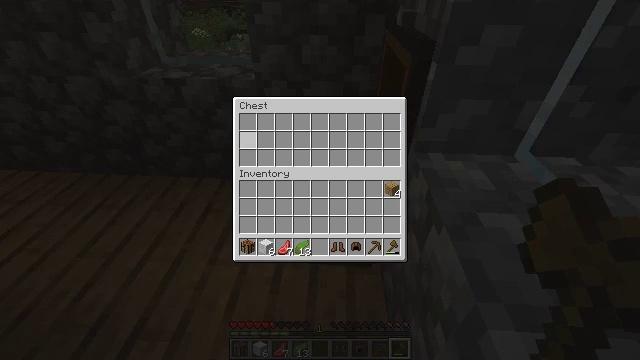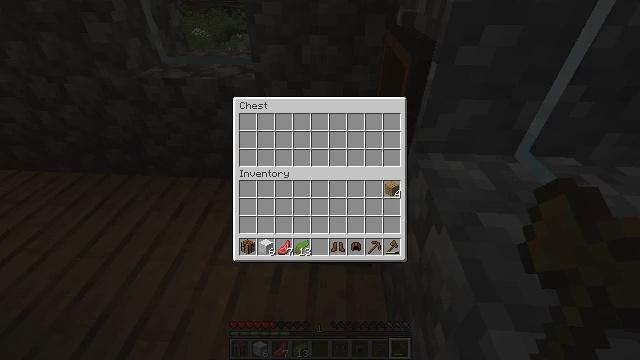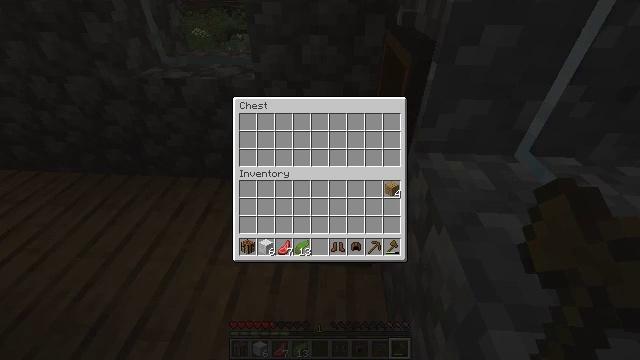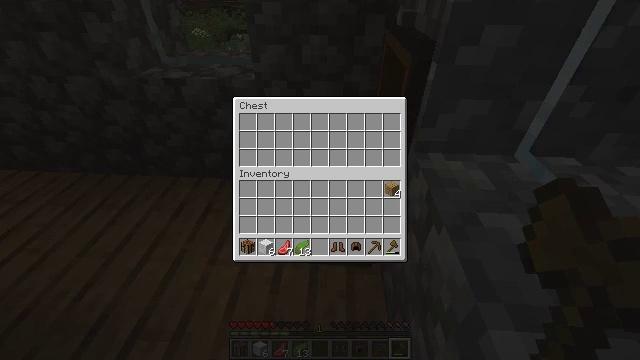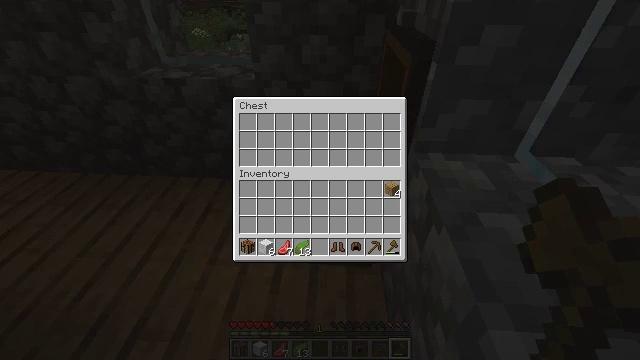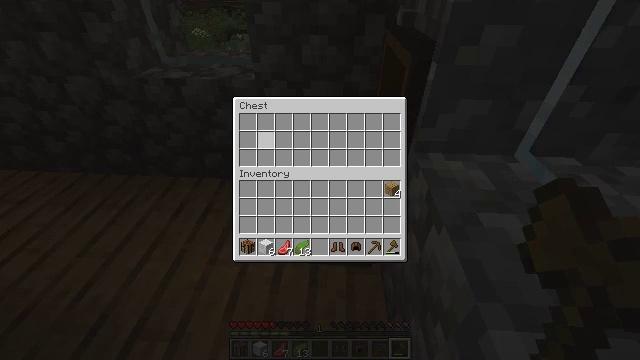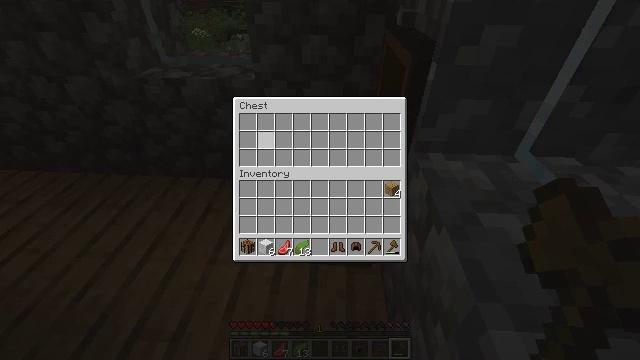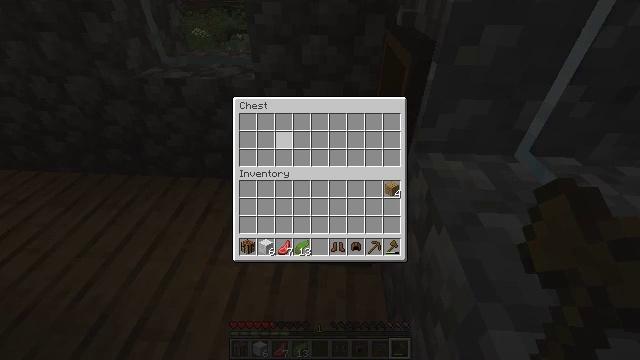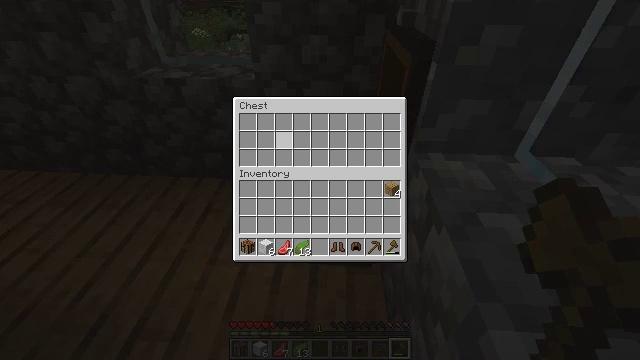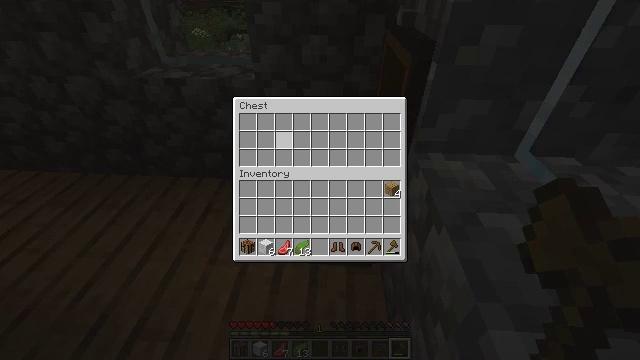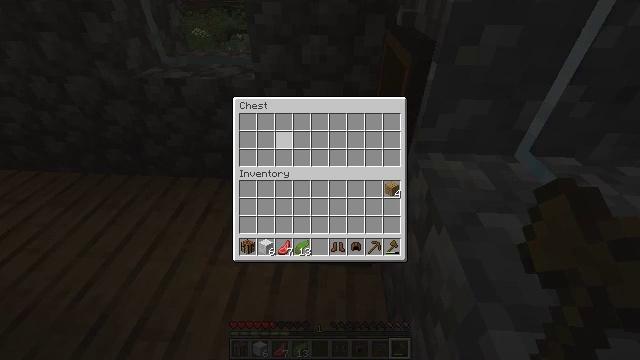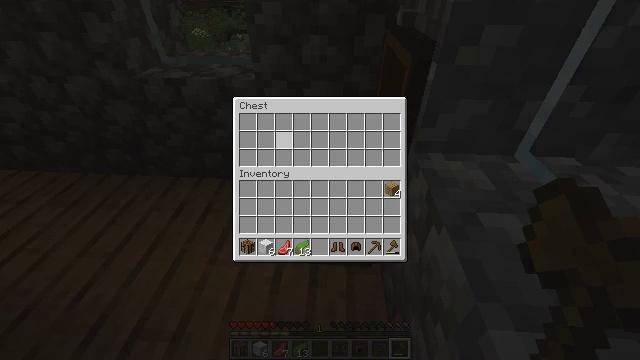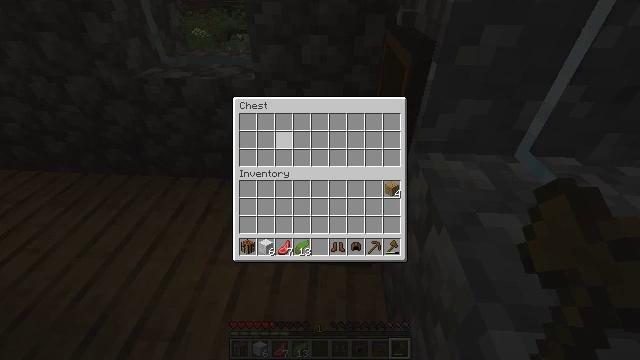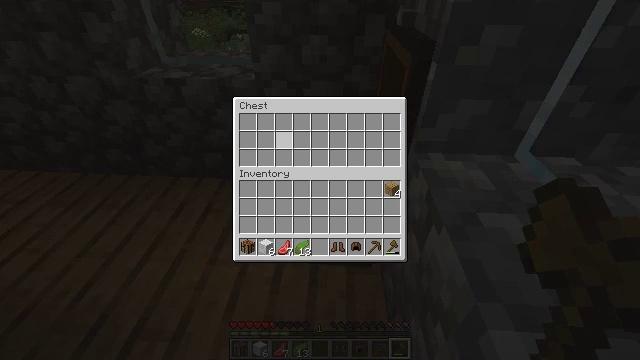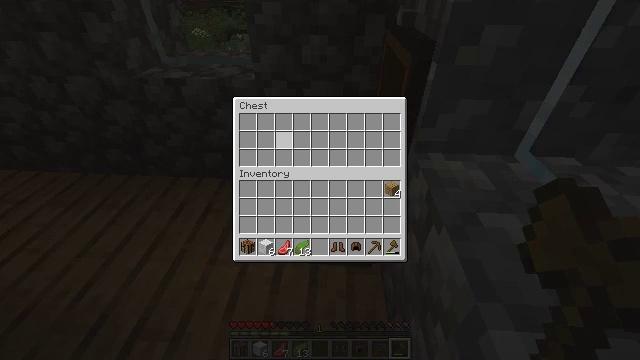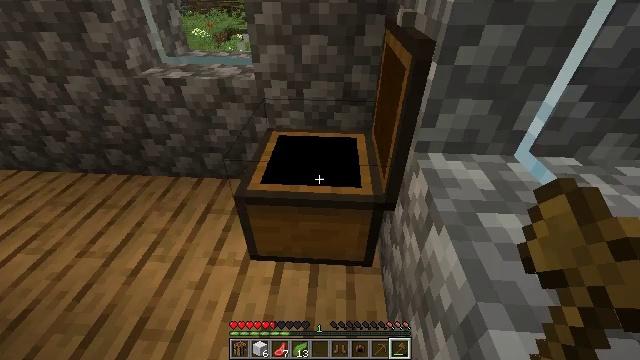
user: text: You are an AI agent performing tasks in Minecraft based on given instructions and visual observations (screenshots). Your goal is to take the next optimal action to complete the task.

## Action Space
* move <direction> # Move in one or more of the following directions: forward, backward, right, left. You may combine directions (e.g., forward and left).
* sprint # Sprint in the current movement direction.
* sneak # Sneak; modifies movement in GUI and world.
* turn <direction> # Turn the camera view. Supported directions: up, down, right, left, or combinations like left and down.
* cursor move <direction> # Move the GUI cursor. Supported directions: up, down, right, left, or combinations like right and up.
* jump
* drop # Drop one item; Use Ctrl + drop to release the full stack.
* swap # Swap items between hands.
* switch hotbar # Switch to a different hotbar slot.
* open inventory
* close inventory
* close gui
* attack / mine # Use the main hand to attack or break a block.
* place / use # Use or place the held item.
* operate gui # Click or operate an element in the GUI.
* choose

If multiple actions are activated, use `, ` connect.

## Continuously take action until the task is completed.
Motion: motion action
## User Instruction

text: Dig up carrots from the soil.
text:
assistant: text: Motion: cursor move left
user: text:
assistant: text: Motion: cursor move left
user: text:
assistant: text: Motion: no_op
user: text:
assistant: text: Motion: cursor move right
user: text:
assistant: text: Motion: cursor move right
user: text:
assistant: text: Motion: cursor move right
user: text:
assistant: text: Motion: no_op
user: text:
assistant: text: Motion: no_op
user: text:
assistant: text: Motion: no_op
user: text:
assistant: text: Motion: no_op
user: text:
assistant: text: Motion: no_op
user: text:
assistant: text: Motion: no_op
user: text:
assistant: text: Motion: no_op
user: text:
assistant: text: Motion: no_op
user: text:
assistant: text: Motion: no_op
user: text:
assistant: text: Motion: close gui
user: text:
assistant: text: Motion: no_op
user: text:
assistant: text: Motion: no_op
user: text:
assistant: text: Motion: turn left
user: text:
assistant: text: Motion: turn left and up
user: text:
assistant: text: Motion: turn left and up
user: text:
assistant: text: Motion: turn left and up
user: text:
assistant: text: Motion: turn left and up
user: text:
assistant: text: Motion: turn left and up
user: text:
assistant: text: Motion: turn left
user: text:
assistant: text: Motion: turn left
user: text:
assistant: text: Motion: turn left
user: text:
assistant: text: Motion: turn left and down
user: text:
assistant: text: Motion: turn left and down
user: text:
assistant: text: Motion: turn left and down